【题型】填空题　【知识点】平面几何　【难度】easy
如图, 已知 $\angle CDA = \angle CBA$, $DE$ 平分 $\angle CDA$, $BF$ 平分 $\angle CBA$, 且 $\angle 1 = \angle 2$, 请填写说明 $DE || BF$ 的理由的依据。

解：因为 $DE$ 平分 $\angle CDA$, $BF$ 平分 $\angle CBA$(已知)

所以 $\angle 1 = \frac{1}{2} \angle CDA$, $\angle 3 = \frac{1}{2} \angle CBA$(\_\_\_)

因为 $\angle CDA = \angle CBA$(已知)

所以 $\angle 1 = \angle 3$(\_\_\_)

因为 $\angle 1 = \angle 2$(\_\_\_)

所以 $\angle 2 = \angle 3$(\_\_\_)

所以 $DE // BF$(\_\_\_)
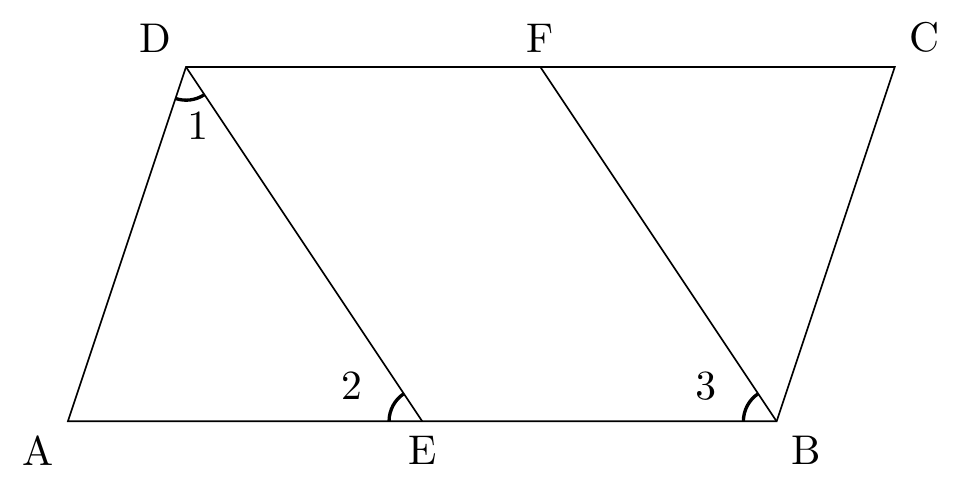
【解答】
解：因为 $DE$ 平分 $\angle CDA$, $BF$ 平分 $\angle CBA$(已知)

所以 $\angle 1 = \frac{1}{2} \angle CDA$, $\angle 3 = \frac{1}{2} \angle CBA$(角平分线的定义)

因为 $\angle CDA = \angle CBA$(已知)

所以 $\angle 1 = \angle 3$(等量代换)

因为 $\angle 1 = \angle 2$(已知)

所以 $\angle 2 = \angle 3$(等量代换)

所以 $DE // BF$(同位角相等, 两直线平行)

故答案为：角平分线的定义；等量代换；已知；同位角相等, 两直线平行。